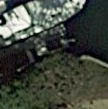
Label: Civil_yacht